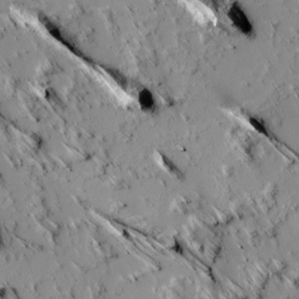
Label: non_frost